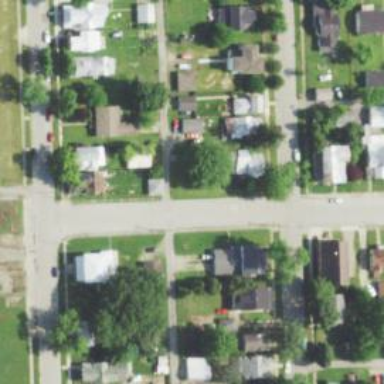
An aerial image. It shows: Alley classified as service road.